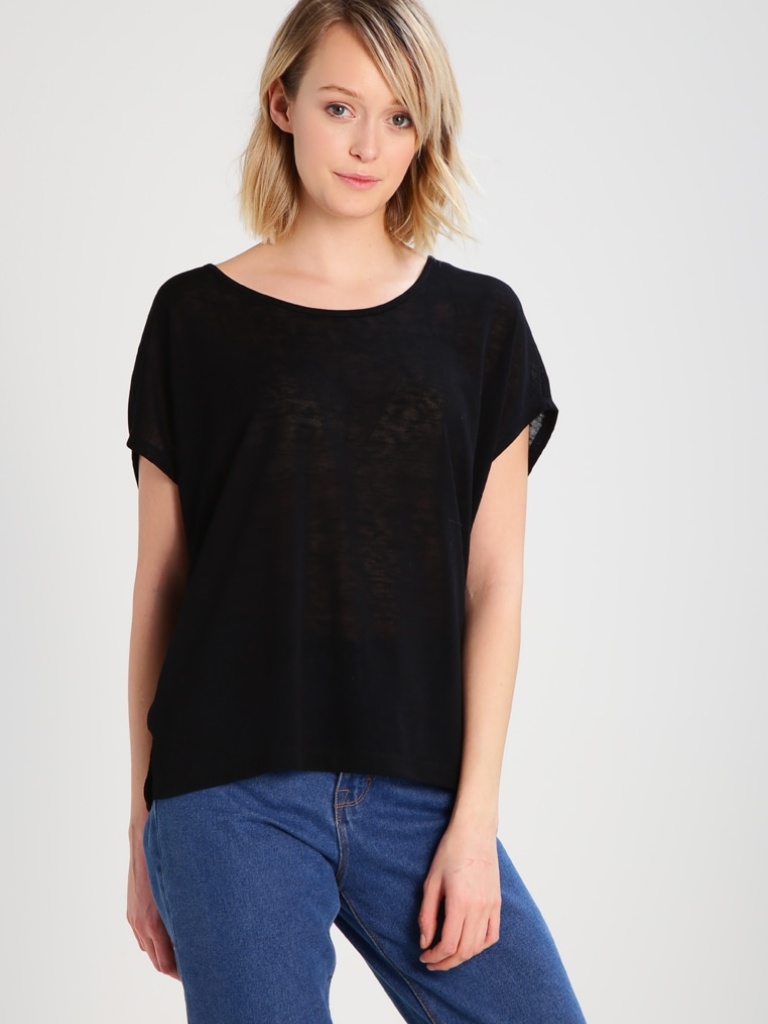
cotton relaxed short sleeve hip length Untucked crew t-shirt